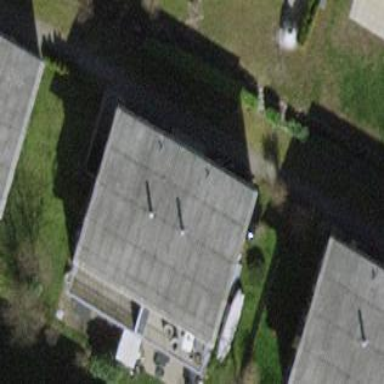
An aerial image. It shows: Building with tile roof.